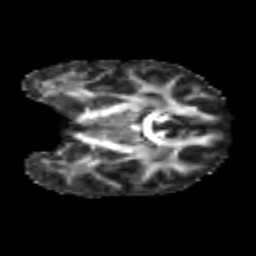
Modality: FA
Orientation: coronal
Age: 20
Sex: female
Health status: healthy